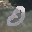
Label: 0